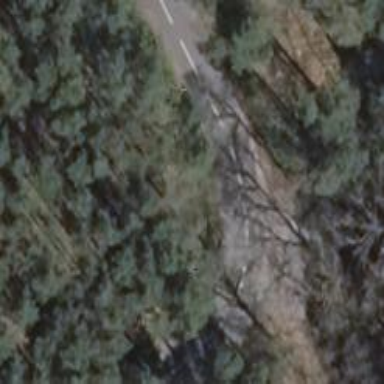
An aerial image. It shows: Unclassified road with asphalt surface.